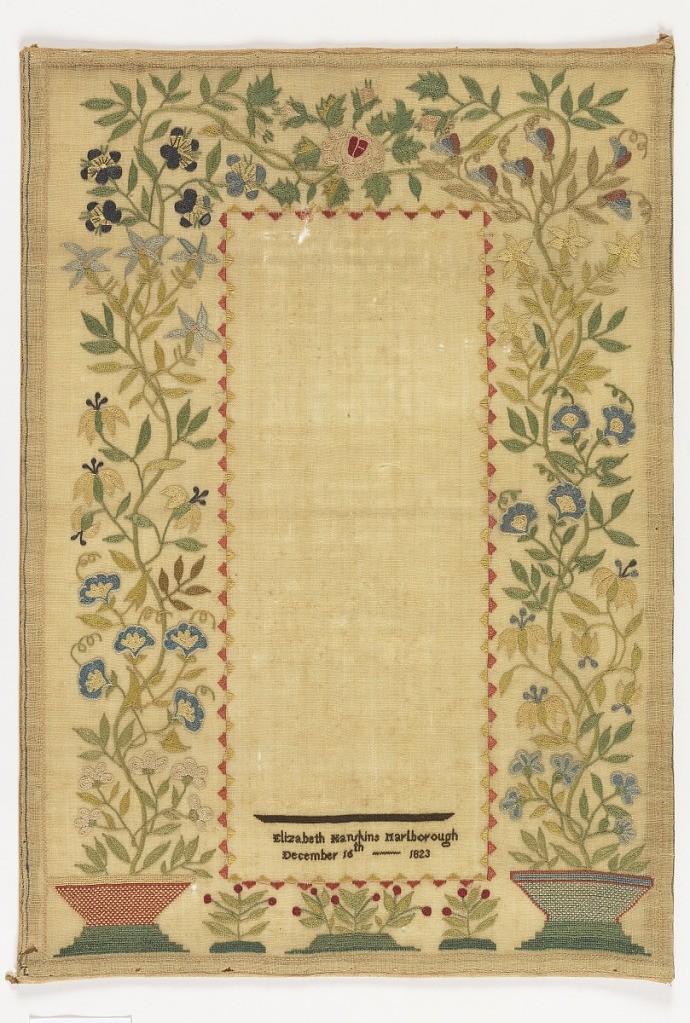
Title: Sampler
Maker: Elizabeth Hanskins Marlborough
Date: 1823
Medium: silk on wool Technique: plain weave foundation; chain, satin, and cross stitching; counted and uncounted stitches
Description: Unfinished sampler.  Sampler has an elaborate floral border of two vines bearing several varieties of exotic flowers (and johnny-jump-ups).  The foliage grows from an urn and culminates at the top as a rose. The center is empty, and it is signed "Elizabeth Hanskins Marlborough, December 16 - 1823" at the bottom.